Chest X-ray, PA view. Patient: 7 years old, sex M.
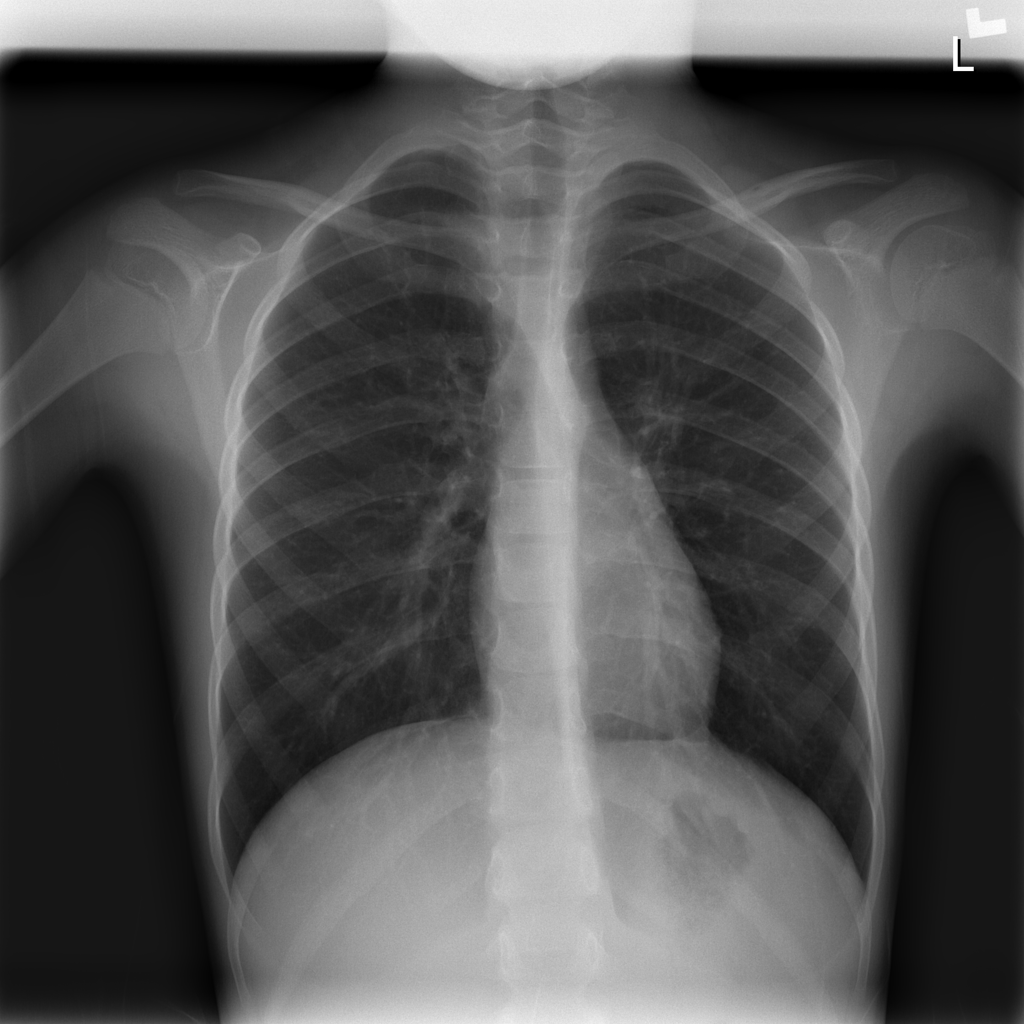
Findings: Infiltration